A scalogram of one vibration snapshot from a rotating bearing is shown, computed with a continuous wavelet transform. Determine the bearing's health state. Answer with exactly one of: normal, inner_race, outer_race, ball.
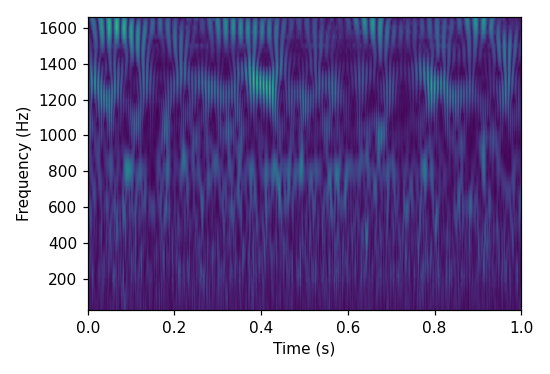
Answer: outer_race